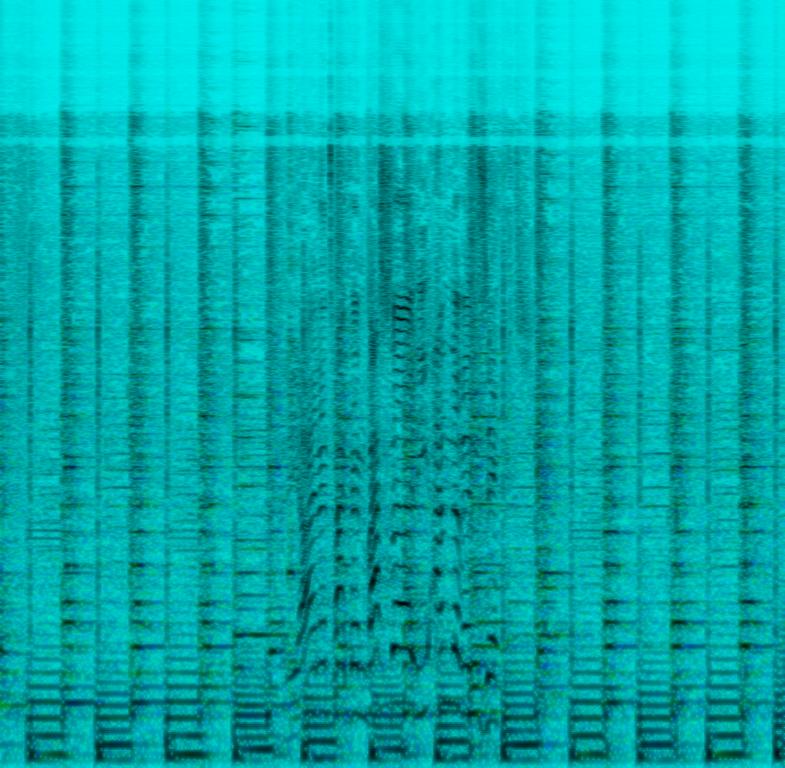
The bass and drums build the foundation of this song with a simple grove with kick and snare. The strings support the snare with short bow strokes being percussive elements of the song. The male voice is singing in the lower to mid range, he sounds like telling a story. This song may be playing at home, cleaning the house and singing along.